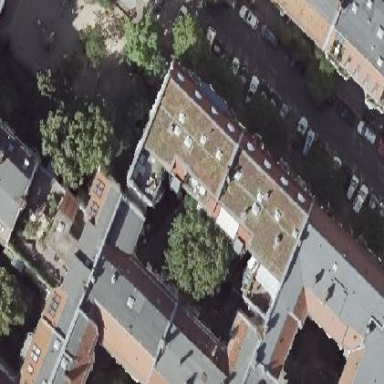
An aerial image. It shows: Residential building with grey exterior and red gambrel roof made of roof tiles.